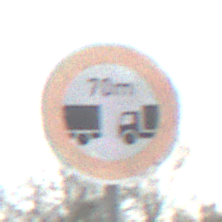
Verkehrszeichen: VerbotUnterschreitenMindestabstand
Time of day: MorningAfternoon
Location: Outdoor (Nature)
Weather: PartlyCloudy
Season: Autumn
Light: Natural